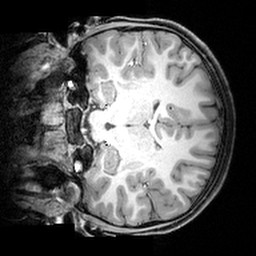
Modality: T1w
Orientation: coronal
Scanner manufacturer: siemens
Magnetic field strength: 3 T
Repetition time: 1.9 s
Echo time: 0.00397 s